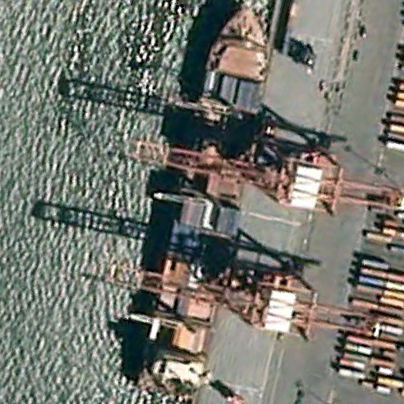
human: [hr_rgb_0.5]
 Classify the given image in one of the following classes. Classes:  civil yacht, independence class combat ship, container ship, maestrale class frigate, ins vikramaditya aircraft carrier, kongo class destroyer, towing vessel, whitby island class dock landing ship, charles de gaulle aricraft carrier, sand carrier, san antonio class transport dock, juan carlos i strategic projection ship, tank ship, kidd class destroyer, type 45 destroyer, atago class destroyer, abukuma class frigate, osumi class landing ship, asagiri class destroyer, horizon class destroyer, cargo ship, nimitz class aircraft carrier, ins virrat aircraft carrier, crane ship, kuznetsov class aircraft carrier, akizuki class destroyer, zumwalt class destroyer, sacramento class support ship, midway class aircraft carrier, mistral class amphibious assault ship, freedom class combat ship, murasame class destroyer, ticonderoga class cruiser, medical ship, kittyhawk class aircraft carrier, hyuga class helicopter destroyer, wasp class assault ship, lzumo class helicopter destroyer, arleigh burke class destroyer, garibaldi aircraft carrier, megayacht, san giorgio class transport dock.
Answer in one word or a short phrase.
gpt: Container ship